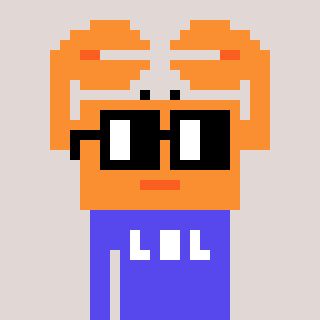
a pixel art character with square black glasses, a crab-shaped head and a computerblue-colored body on a warm background